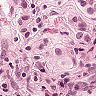
Metastatic tissue present: yes